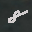
Label: 8